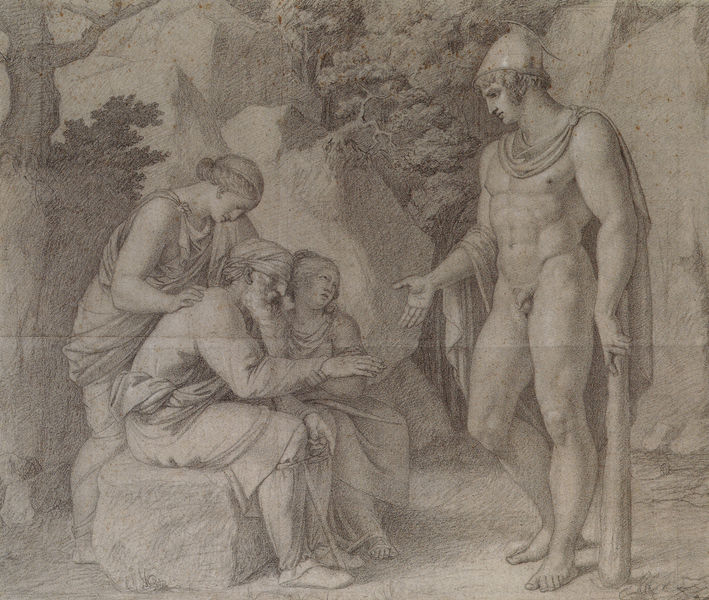
Titel: Ödipus bei Theseus
Künstler: Asmus Jakob Carstens
Standort: Weimar
Institution: Kunstsammlungen zu Weimar
Schlagwörter: akt, baum, berg, blätter, felsen, gott, gruppe, hand, held, himmel, körper, laub, mann, nackt, schatten, umhang, weiß, bäume, frauen, landschaft, menschen, mädchen, sitzen, finger, frau, geste, grau, haar, hut, kleid, licht, männer, paris, profil, schwarz, skizze, szene, zeichnung, tuch, haube, alt, bart, jung, kappe, mütze, arm, arme, augen, falten, stehen, stein, steine, trauer, vollbart, bild, hände, signatur, ast, baumstamm, natur, stamm, strauch, gebüsch, sträucher, gewand, haare, mantel, sitzend, stehend, gewänder, kind, hald, locken, renaissance, schulter, traurig, wald, kinder, stock, skulptur, beine, deutschland, bein, füße, modell, düster, italien, alter mann, studie, fels, gebirge, grafik, graphik, nebel, rast, bank, grisaille, angst, könig, muskeln, bauch, nazarener, vier, barfuss, nacktheit, penis, alter, antike, blind, blinder, greis, krank, abschied, ideal, nack, schwarz-weiss, radierung, stich, knüppel, schlag, waffe, helm, mythologie, kopie, römer, hubi, jesus, hilfe, schmerz, toga, wanderer, mythologisch, mythos, sage, krieger, priester, grotte, binde, griechenland, perseus, erscheinung, antikisierend, hermes, dürer, spielbein, standbein, odysseus, kupferstich, turban, töchter, herkules, keule, kräftig, kindd, graß, deutschrömer, felsblock, demut, schwach, bäum, legende, betteln, augenbinde, tein, da vinci, adonis, hoden, samariter, wunder, mitleid, handreichung, mackt, mytholgie, blöse, wahl, achill, halbgott, tausch, heldensage, hilfestellung, griehenland, hilfebedürftig, mythos*, 17. jahrhundert, gesch#ft, zeichnung7, recke, vierergruppe, marc antonio